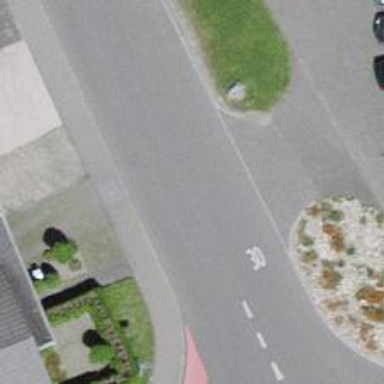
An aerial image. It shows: Unmarked crossing on the road.